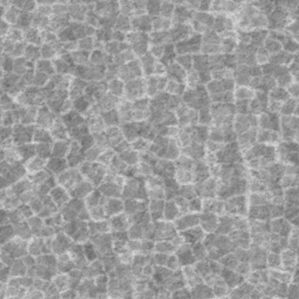
Label: frost